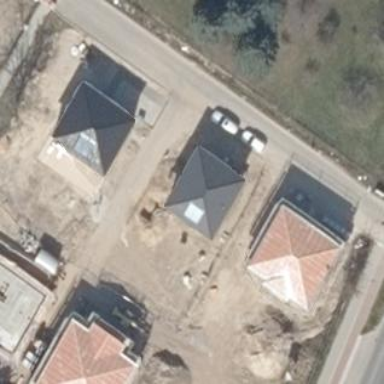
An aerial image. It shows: Detached building with pyramidal roof shape.